【题型】选择题　【知识点】平面几何　【难度】medium
如图所示，已知角$\alpha,\beta\left(0<\alpha<\beta<\frac{\pi}{2}\right)$的始边为$x$轴的非负半轴，终边与单位圆的交点分别为$A,B$，$M$为线段$AB$的中点，射线$OM$与单位圆交于点$C$，则下列说法正确的是（ ）

\vspace{1em}

A. $\angle BOC=\frac{\beta-\alpha}{2}$

B. $\overrightarrow{OB}\cdot\overrightarrow{OA}+1=|\overrightarrow{OM}|^2$

C. $\overrightarrow{OC}\cdot\overrightarrow{OA}=|\overrightarrow{OM}|$

D. 点$M$的坐标为$\left(\cos\frac{\alpha+\beta}{2}\cos\frac{\beta-\alpha}{2},\frac{1}{2}\sin\alpha+\frac{1}{2}\sin\beta\right)$
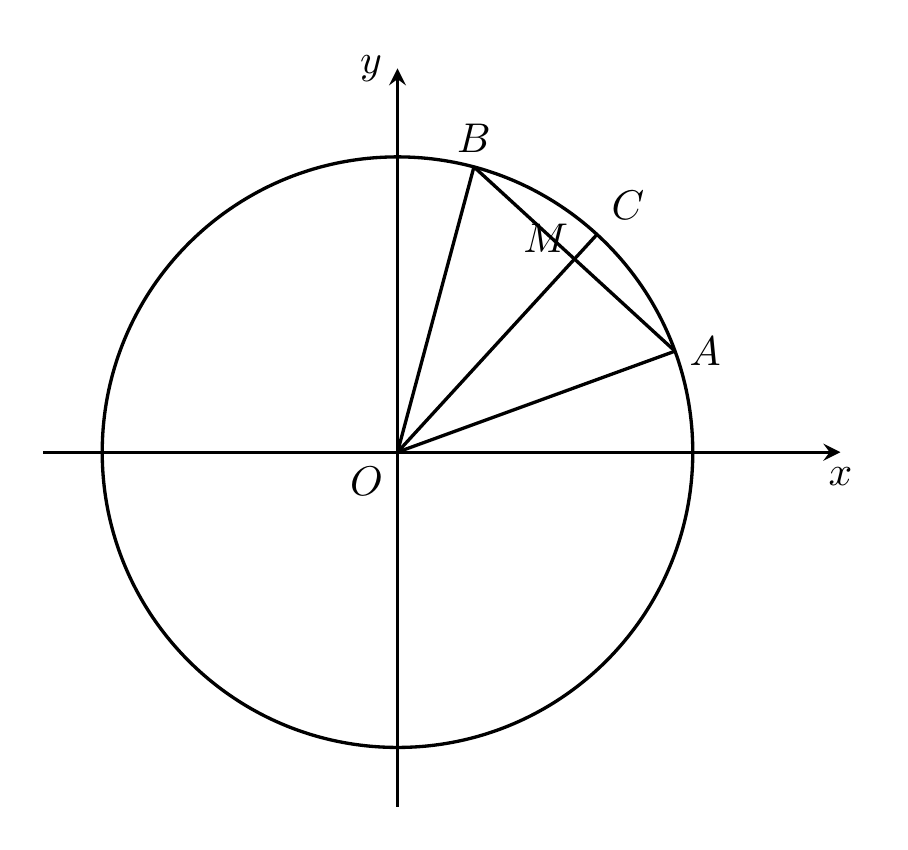
【解答】

\textbf{【答案】} ACD

\textbf{【分析】} 根据几何图形，即可确定A，结合三角函数的定义，以及向量数量积的定义和坐标表示，即可判断B、C，根据三角函数的定义，结合三角恒等变换，即可判断D。

\textbf{【解答】}
解：因为角$\alpha,\beta\left(0<\alpha<\beta<\frac{\pi}{2}\right)$的始边为$x$轴的非负半轴，终边与单位圆的交点分别为$A,B$，且$M$为线段$AB$的中点，射线$OM$与单位圆交于点$C$，

所以$OA=OB$，所以$\angle BOC=\frac{1}{2}\angle BOA=\frac{\beta-\alpha}{2}$，故A正确；

易知$A(\cos\alpha,\sin\alpha)$，$B(\cos\beta,\sin\beta)$，

所以$\overrightarrow{OB}\cdot\overrightarrow{OA}=\cos\alpha\cos\beta+\sin\alpha\sin\beta=\cos(\beta-\alpha)$，

所以$\overrightarrow{OB}\cdot\overrightarrow{OA}+1=\cos(\beta-\alpha)+1=2\cos^2\frac{\beta-\alpha}{2}$，$|\overrightarrow{OM}|^2=|\overrightarrow{OB}|^2\cos^2\angle BOC=\cos^2\frac{\beta-\alpha}{2}$，

所以$\overrightarrow{OB}\cdot\overrightarrow{OA}+1\neq|\overrightarrow{OM}|^2$，故B错误；

因为$\overrightarrow{OC}\cdot\overrightarrow{OA}=|\overrightarrow{OC}||\overrightarrow{OA}|\cos\angle AOC=\cos\frac{\beta-\alpha}{2}=|\overrightarrow{OM}|$，故C正确；

因为$x_M=\frac{1}{2}(x_A+x_B)=\frac{1}{2}(\cos\alpha+\cos\beta)=\frac{1}{2}\left[\cos\left(\frac{\alpha+\beta}{2}+\frac{\alpha-\beta}{2}\right)+\cos\left(\frac{\alpha+\beta}{2}-\frac{\alpha-\beta}{2}\right)\right]$
\[
=\frac{1}{2}\left(\cos\frac{\alpha+\beta}{2}\cos\frac{\alpha-\beta}{2}-\sin\frac{\alpha+\beta}{2}\sin\frac{\alpha-\beta}{2}+\cos\frac{\alpha+\beta}{2}\cos\frac{\alpha-\beta}{2}+\sin\frac{\alpha+\beta}{2}\sin\frac{\alpha-\beta}{2}\right)
\]
\[
=\cos\frac{\alpha+\beta}{2}\cos\frac{\alpha-\beta}{2}=\cos\frac{\alpha+\beta}{2}\cos\frac{\beta-\alpha}{2},
\]
$y_M=\frac{1}{2}(y_A+y_B)=\frac{1}{2}(\sin\alpha+\sin\beta)$，故D正确。

故选：ACD。

\textbf{【点评】} 本题考查三角函数的定义与向量数量积的综合应用，属中档题。